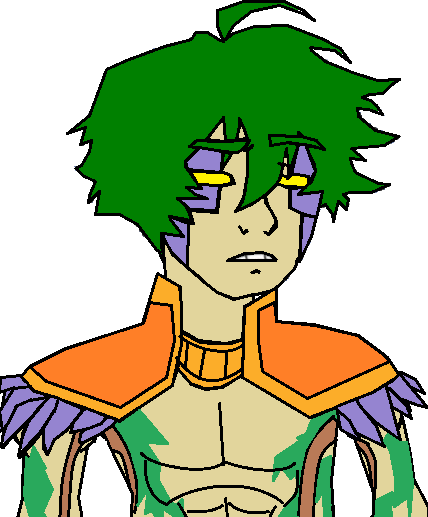
Label: 5_Twinkjak